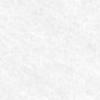
Label: no_change